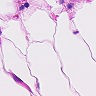
Metastatic tissue present: no